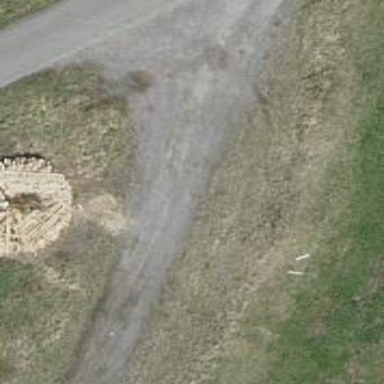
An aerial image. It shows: Gravel track with grade 2 quality.